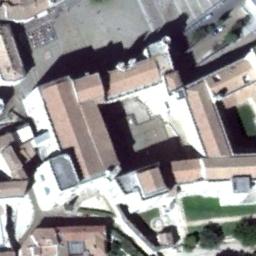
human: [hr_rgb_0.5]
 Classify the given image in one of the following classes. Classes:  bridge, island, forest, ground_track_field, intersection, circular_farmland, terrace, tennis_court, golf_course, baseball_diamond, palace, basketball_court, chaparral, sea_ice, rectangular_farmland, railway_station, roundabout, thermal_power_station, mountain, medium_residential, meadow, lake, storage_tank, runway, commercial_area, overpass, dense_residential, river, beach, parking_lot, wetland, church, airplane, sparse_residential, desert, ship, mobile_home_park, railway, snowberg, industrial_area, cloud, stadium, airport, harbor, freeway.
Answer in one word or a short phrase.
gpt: palace